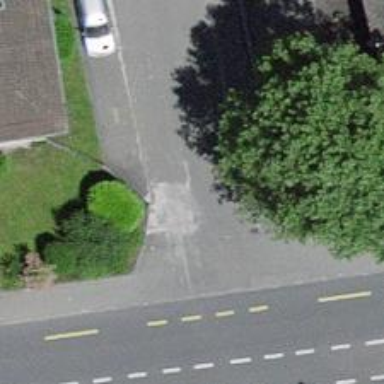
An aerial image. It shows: Residential road with asphalt surface. There is perpendicular parking on the left side of the road.